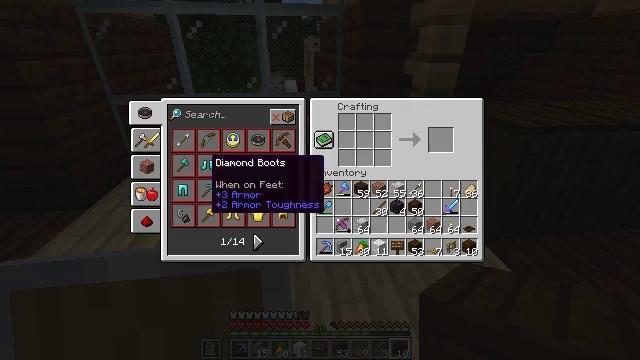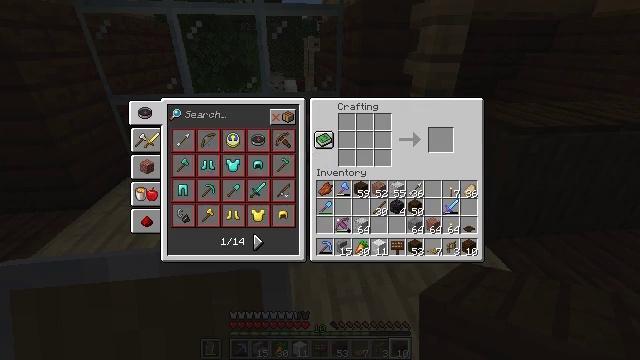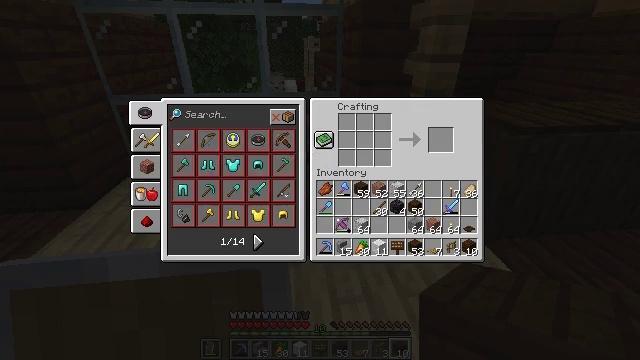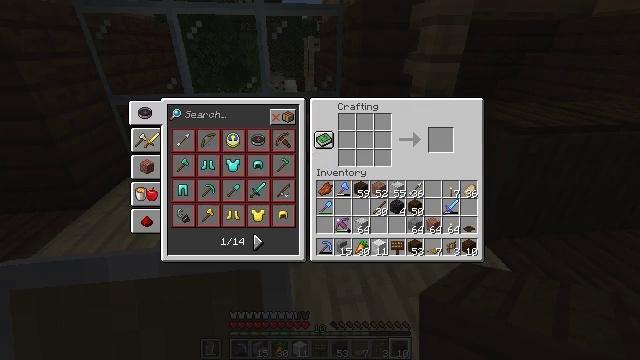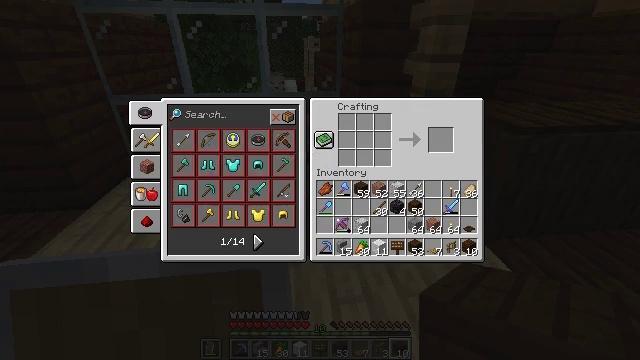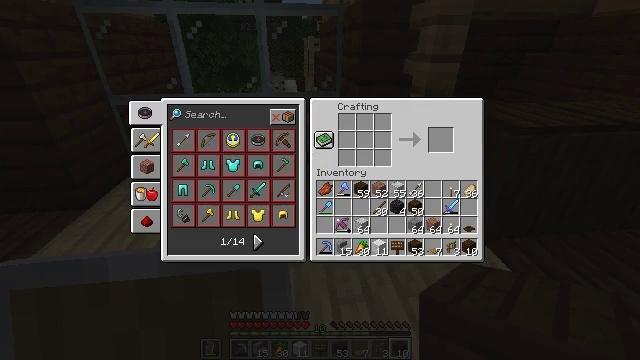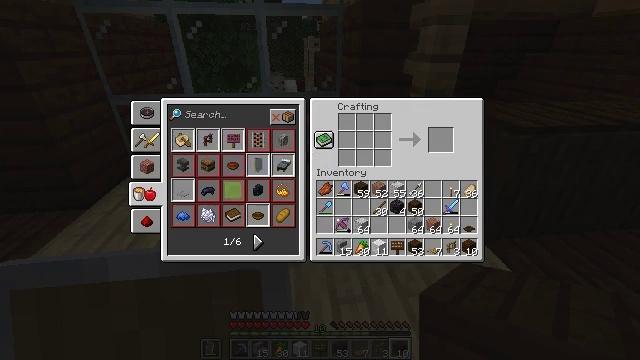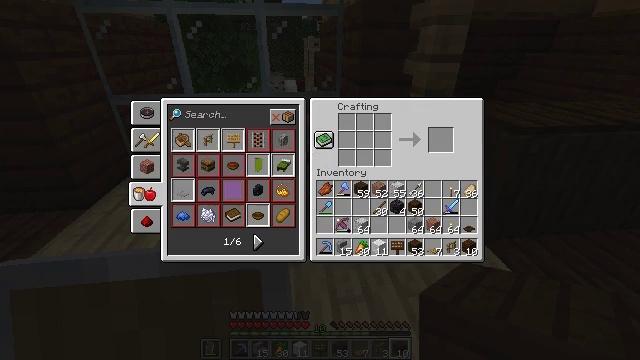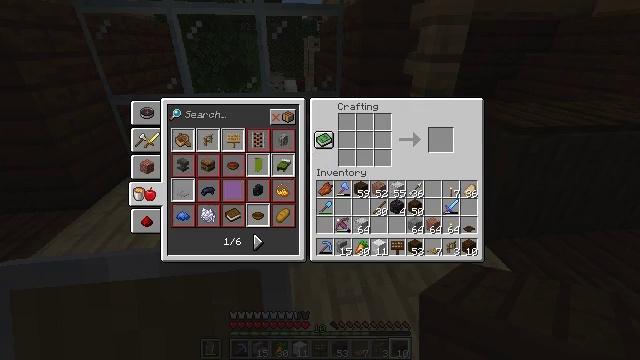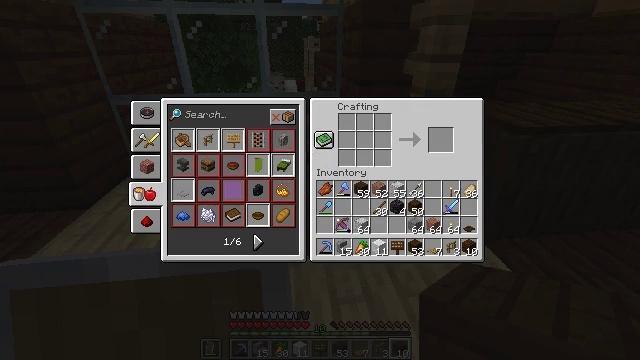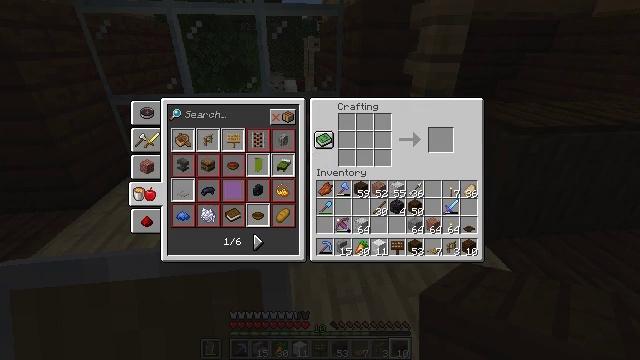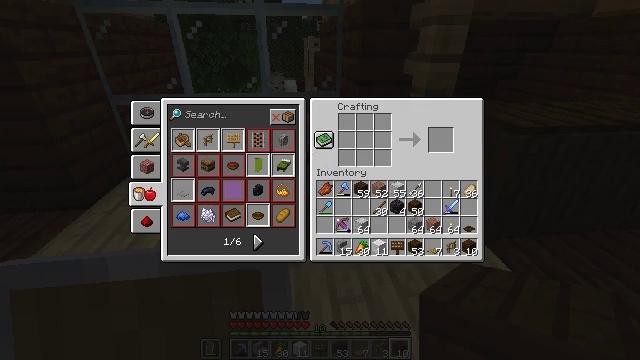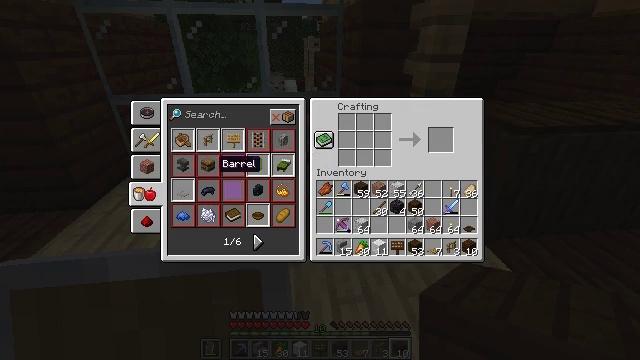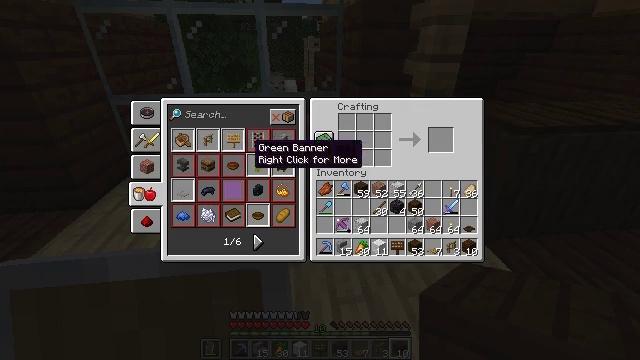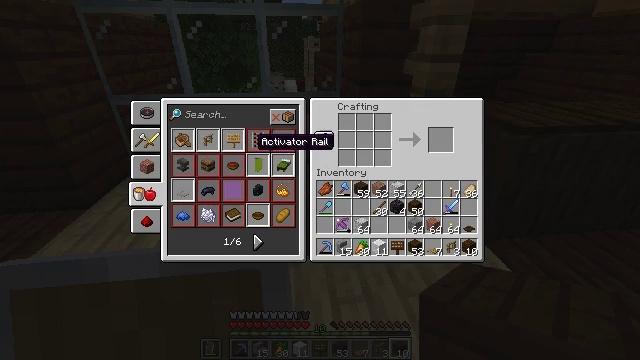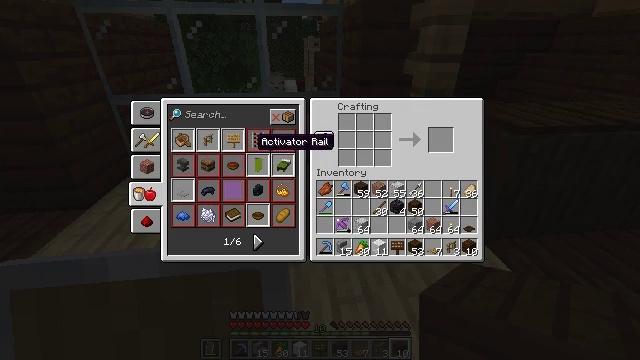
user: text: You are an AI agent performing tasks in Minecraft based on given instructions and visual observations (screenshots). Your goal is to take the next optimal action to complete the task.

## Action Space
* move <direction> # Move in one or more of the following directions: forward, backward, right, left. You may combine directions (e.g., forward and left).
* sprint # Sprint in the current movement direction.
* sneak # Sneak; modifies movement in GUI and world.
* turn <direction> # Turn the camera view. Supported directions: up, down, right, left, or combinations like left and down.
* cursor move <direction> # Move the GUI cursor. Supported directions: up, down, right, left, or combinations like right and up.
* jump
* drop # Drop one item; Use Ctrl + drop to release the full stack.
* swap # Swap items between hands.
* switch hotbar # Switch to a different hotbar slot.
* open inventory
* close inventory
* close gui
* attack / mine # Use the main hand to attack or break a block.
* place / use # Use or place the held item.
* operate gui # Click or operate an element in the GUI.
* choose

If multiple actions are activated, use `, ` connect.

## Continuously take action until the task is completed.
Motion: motion action
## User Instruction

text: Open the crafting table and make a dark oak fence.
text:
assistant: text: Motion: sneak, cursor move left and down, open gui
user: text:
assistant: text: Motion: sneak
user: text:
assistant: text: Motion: no_op
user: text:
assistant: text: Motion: no_op
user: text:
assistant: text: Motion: cursor move down
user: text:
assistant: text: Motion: operate gui
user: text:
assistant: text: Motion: operate gui
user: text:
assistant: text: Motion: operate gui
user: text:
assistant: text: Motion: no_op
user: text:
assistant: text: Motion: no_op
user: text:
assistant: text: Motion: cursor move right
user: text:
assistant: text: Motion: cursor move right and up
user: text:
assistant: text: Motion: cursor move right and up
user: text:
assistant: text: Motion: no_op
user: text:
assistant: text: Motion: no_op
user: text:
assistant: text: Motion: cursor move left
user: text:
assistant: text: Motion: cursor move left
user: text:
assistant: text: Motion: cursor move left
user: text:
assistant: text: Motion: no_op
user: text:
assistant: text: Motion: no_op
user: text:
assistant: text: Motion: choose
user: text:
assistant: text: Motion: choose
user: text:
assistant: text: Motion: no_op
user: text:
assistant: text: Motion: cursor move right and down
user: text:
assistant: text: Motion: cursor move right and down
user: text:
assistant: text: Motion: no_op
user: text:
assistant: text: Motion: sneak, cursor move left
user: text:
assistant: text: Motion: sneak, cursor move left and up
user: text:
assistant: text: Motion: sneak, cursor move left
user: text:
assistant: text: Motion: sneak